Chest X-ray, PA view. Patient: 48 years old, sex F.
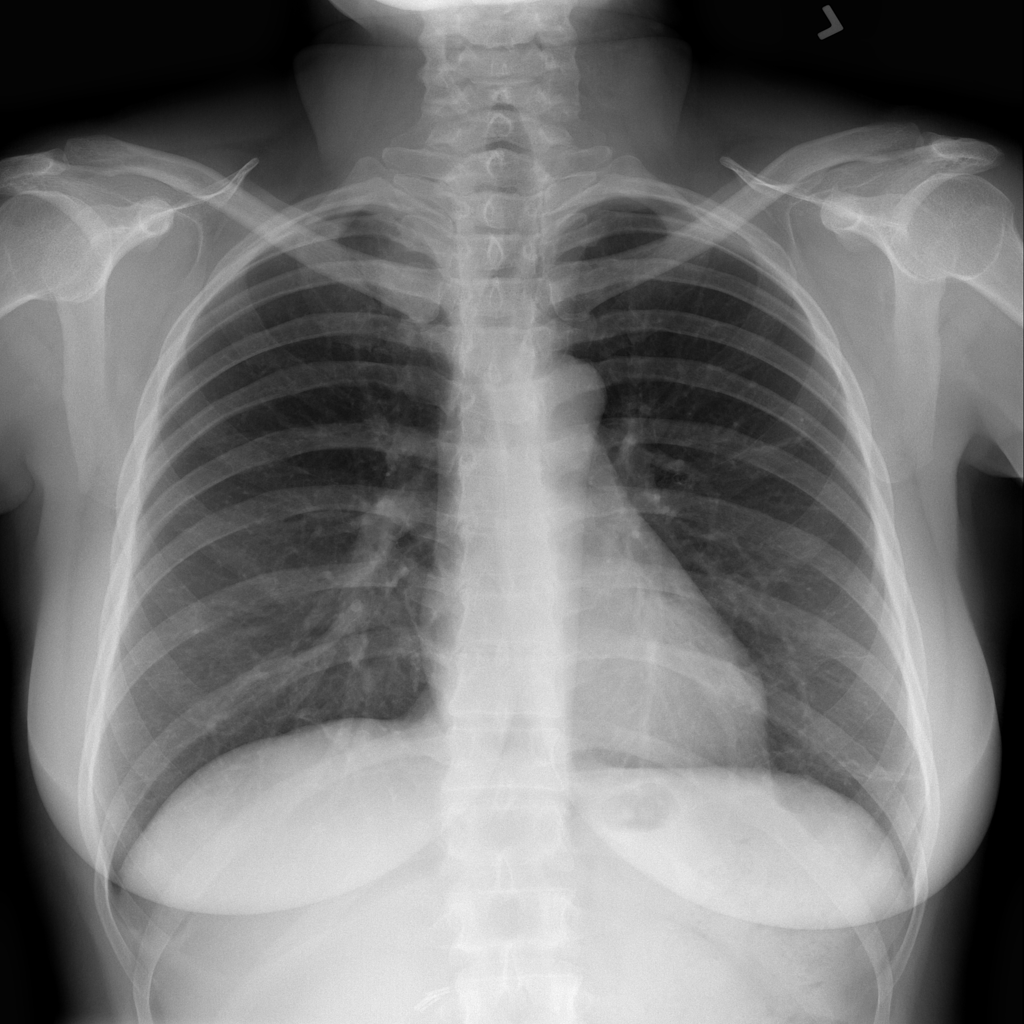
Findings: Infiltration